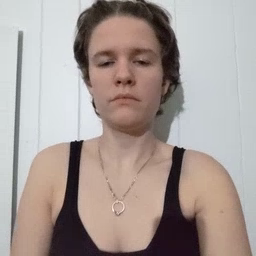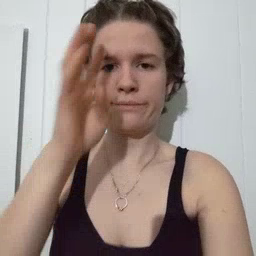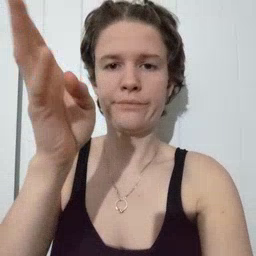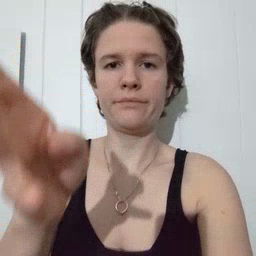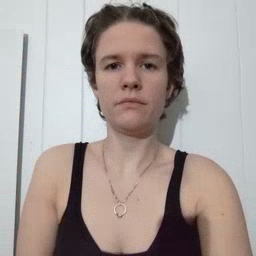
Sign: pretend